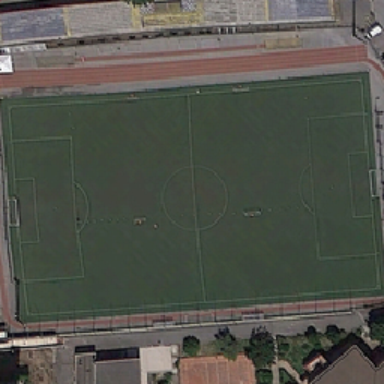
Some cars are parked at the playground .